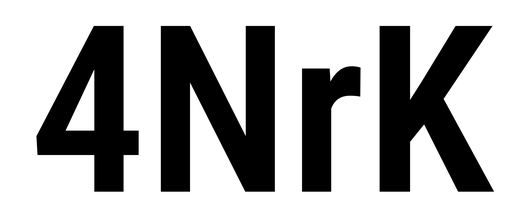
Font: Roboto_Condensed_SemiBold